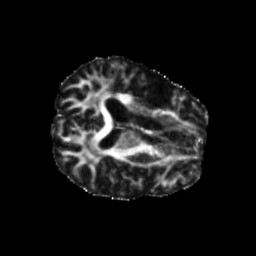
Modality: FA
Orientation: axial
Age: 74
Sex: female
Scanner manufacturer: siemens
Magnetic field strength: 3 T
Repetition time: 5.25 s
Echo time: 0.08 s